Question: I have a 3X3 box and currently I have it so that when you hover over any one of the squares the background turns blue and then when you hover out the box reverts back to empty. I also have it so that when any of the boxes are clicked an image appears. What I am trying to accomplish now is to make it so that when the box is clicked the image will appear and when that same box is clicked again the image will disappear and so on using Jquery.
Here is what I have:
'''
<script type="text/javascript" src="http://code.jquery.com/jquery-latest.js"></script>
<script type="text/javascript" src="https://ajax.googleapis.com/ajax/libs/jqueryui/1.8.18/jquery-ui.min.js"></script>
<script type="text/javascript">
$(function () {
$('.divs').hover(function () {
$(this).css("background-color", "#0000EE");
console.log('hover');
}, function () {
$(this).css("background-color", "");
console.log('hoverout');
});
$('.divs').click(function () {
$(this).prepend("<img class='divimg' src=http://upload.wikimedia.org/wikipedia/commons/thumb/0/08/SMirC-cool.svg/320px-SMirC-cool.svg.png>");
console.log('divclicked');
});
});
'''

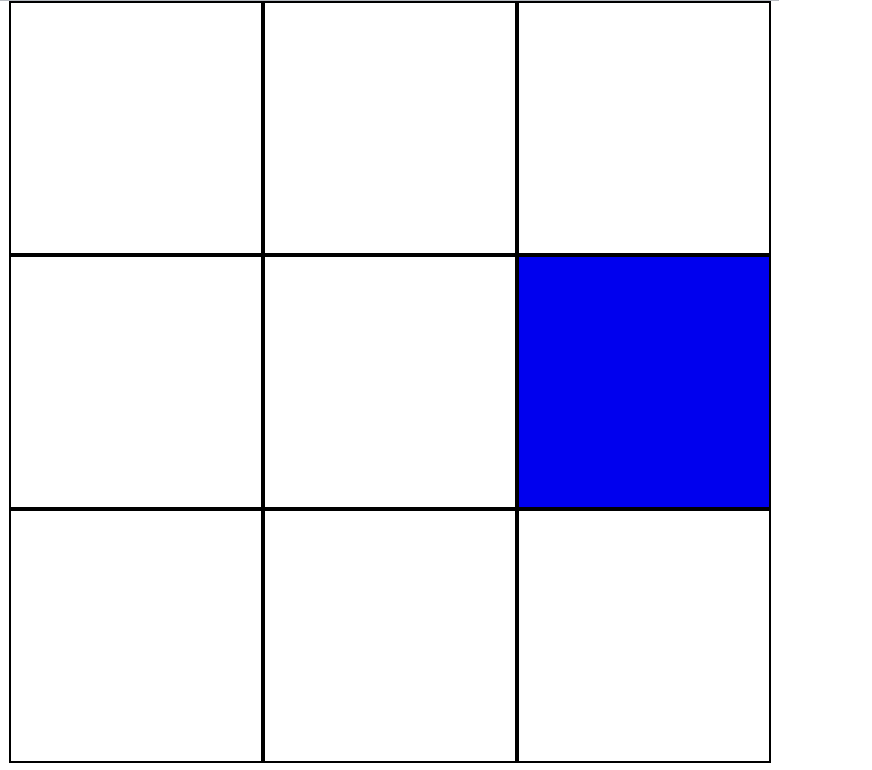
Answer: Just check if there is an image there already
'''
var $img = $("img", this);
if ($img.length > 0)
$img.remove();
else
$(this).prepend("<img class='divimg' src=http://upload.wikimedia.org/wikipedia/commons/thumb/0/08/SMirC-cool.svg/320px-SMirC-cool.svg.png>");
'''
If you don't want to remove the image, you just toggle the visibility
'''
var $img = $("img", this);
if ($img.length > 0) {
$img.toggle();
} else {
$(this).prepend("<img class='divimg' src=http://upload.wikimedia.org/wikipedia/commons/thumb/0/08/SMirC-cool.svg/320px-SMirC-cool.svg.png>");
}
'''